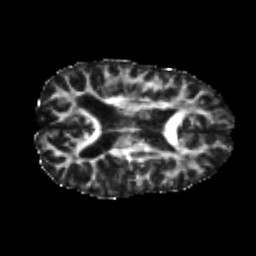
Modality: FA
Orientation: axial
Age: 24
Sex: male
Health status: healthy
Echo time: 0.074 s